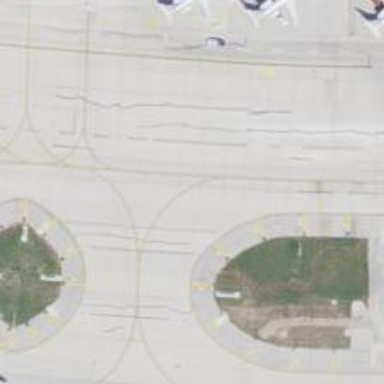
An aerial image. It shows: View of taxiway at the airport.